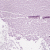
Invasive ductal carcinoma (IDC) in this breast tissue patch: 0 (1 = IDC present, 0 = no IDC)